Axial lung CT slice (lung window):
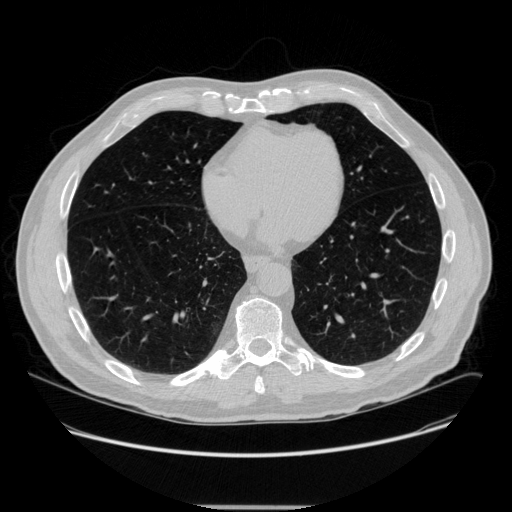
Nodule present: no